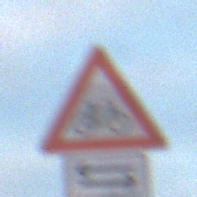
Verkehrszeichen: RadverkehrLinks
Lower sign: RichtungsangabeDurchPfeile7
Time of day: SunriseSunset
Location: Outdoor (Beach)
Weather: PartlyCloudy
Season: NotSpecified
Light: Natural